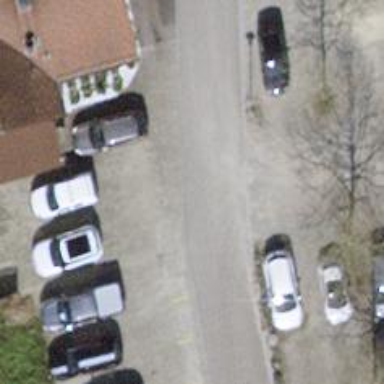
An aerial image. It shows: Bicycle parking facility.